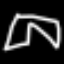
Label: pants